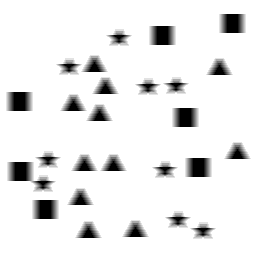
Squares: 7
Triangles: 11
Stars: 9
Total shapes: 27